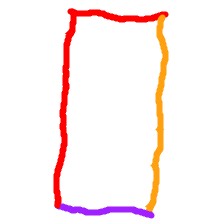
Shape: rectangle